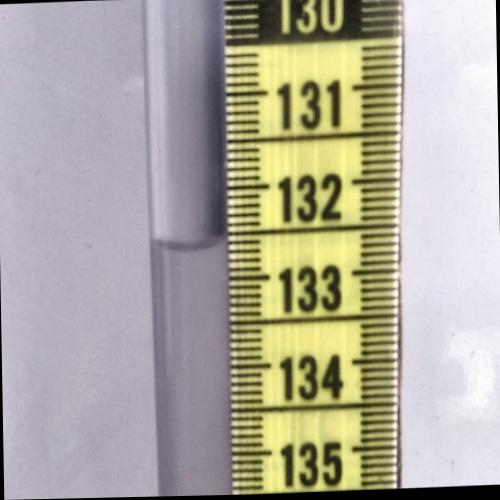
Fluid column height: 132.6 cm